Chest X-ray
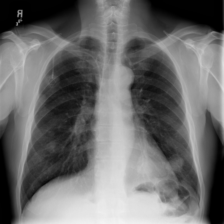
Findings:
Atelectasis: negative
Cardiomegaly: negative
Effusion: negative
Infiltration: negative
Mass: positive
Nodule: positive
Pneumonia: negative
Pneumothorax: negative
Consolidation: negative
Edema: negative
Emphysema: negative
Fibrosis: negative
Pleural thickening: negative
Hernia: negative